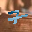
Label: 7